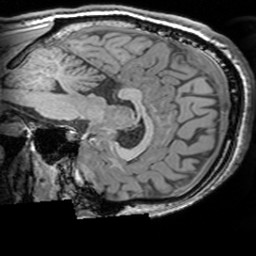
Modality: T1w
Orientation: sagittal
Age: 22
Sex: male
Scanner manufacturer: siemens
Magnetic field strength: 3 T
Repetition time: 1.63 s
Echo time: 0.00311 s